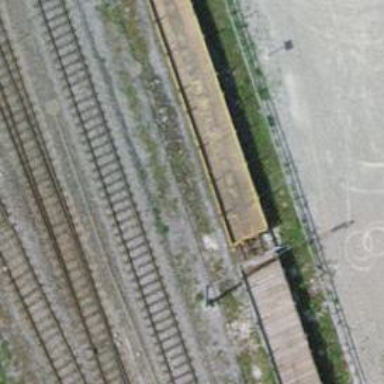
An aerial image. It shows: Railway buffer stop.